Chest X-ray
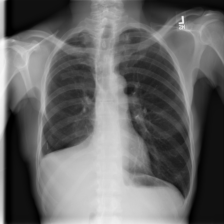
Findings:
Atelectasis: negative
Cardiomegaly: negative
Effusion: positive
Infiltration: positive
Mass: negative
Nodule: negative
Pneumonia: negative
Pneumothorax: negative
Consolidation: negative
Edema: negative
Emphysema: negative
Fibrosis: negative
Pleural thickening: negative
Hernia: negative